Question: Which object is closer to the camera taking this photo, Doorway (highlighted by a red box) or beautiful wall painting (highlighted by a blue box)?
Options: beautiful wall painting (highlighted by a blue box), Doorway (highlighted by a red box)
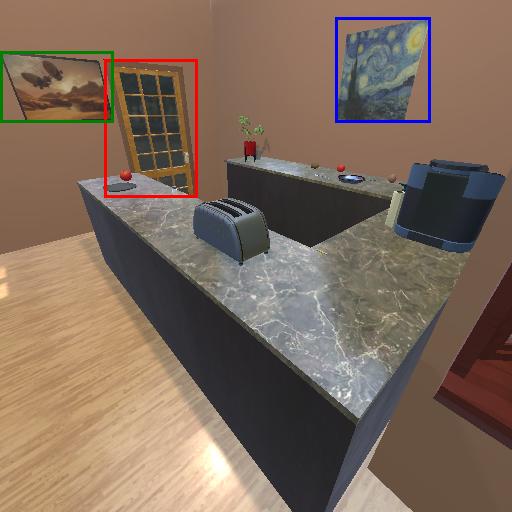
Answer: beautiful wall painting (highlighted by a blue box)